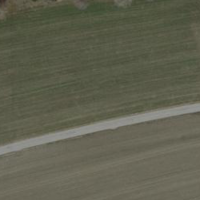
EUNIS habitat code: 52
Species observed at this site:
Beta vulgaris